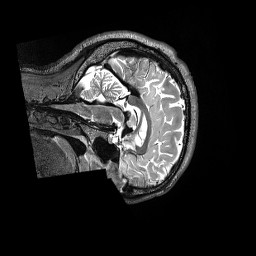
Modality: T2w
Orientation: sagittal
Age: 26
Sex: male
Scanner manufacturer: siemens
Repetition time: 3.2 s